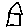
Label: house